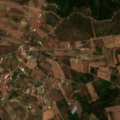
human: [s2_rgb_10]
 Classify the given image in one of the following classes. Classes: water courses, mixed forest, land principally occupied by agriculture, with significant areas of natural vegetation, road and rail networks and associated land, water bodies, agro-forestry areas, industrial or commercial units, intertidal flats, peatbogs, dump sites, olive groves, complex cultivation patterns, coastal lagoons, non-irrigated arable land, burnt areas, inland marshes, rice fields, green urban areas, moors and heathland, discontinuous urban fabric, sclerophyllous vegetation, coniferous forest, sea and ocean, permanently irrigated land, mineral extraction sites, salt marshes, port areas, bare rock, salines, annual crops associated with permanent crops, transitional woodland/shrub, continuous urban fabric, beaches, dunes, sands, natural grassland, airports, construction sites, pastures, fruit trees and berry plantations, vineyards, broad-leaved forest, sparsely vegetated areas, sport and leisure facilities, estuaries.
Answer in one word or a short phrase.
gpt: discontinuous urban fabric, annual crops associated with permanent crops, land principally occupied by agriculture, with significant areas of natural vegetation, mixed forest